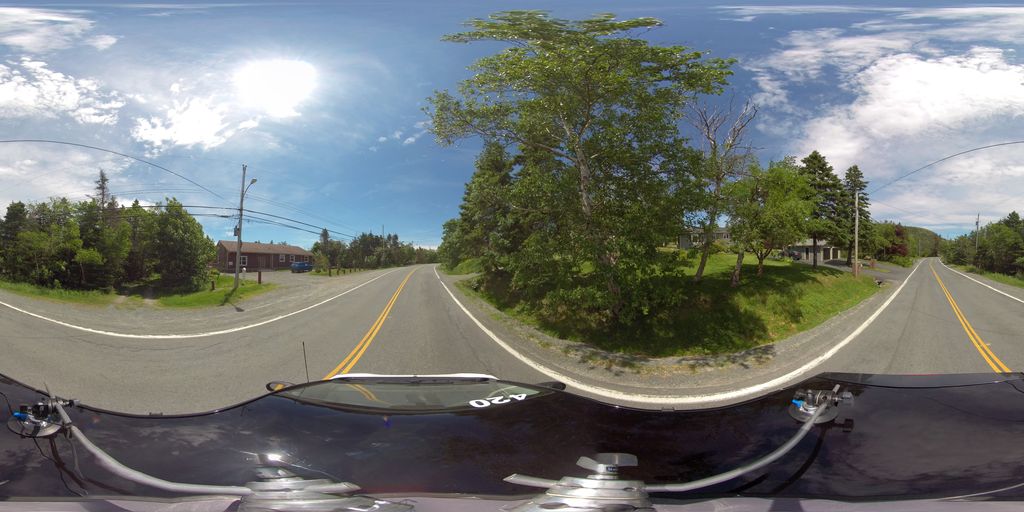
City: st_johns